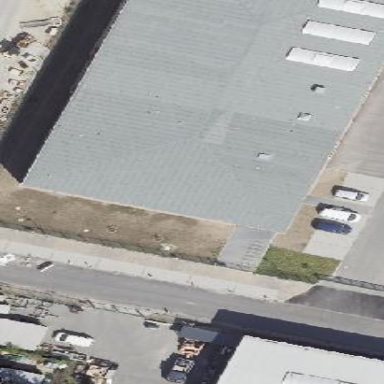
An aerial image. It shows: Office building with flat roof.